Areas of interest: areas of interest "Temple"
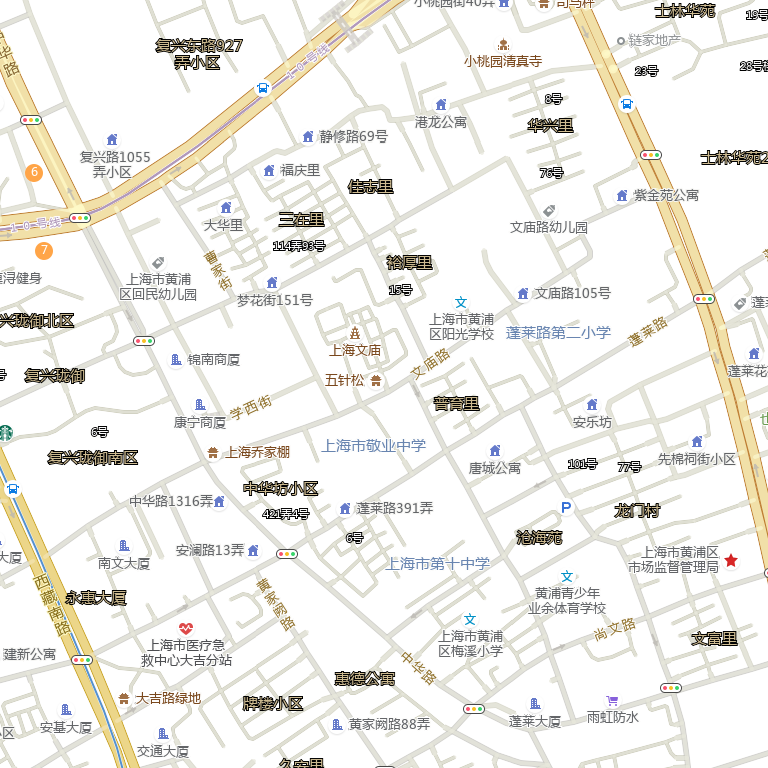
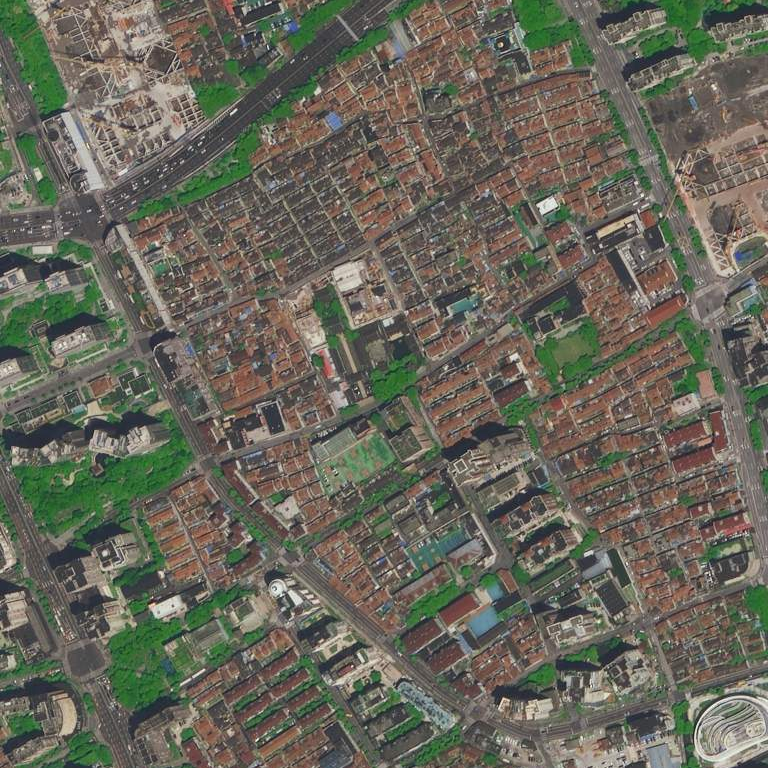